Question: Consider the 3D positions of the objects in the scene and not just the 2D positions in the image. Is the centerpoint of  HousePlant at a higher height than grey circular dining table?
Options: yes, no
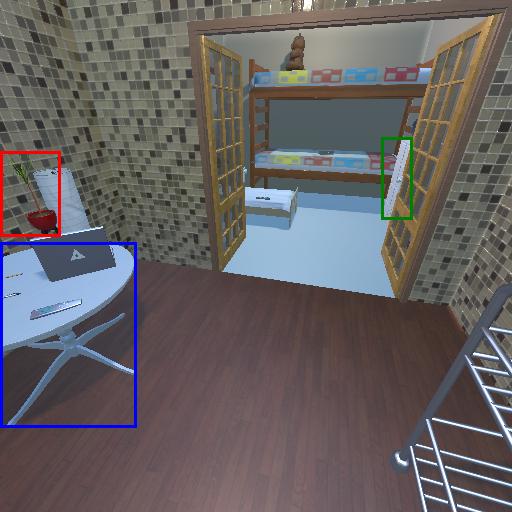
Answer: yes